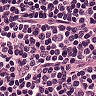
Metastatic tissue present: no